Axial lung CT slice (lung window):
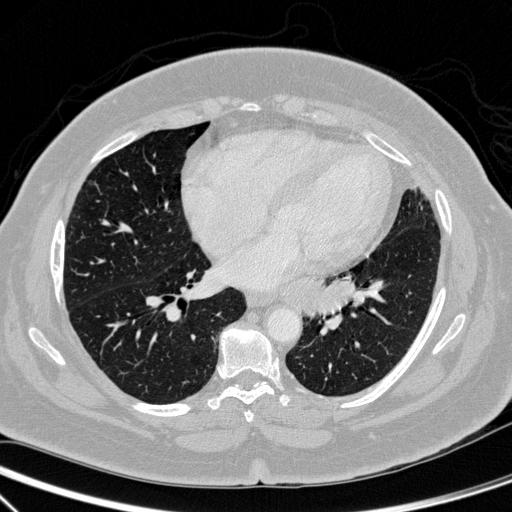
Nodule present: no